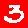
Digit: 3